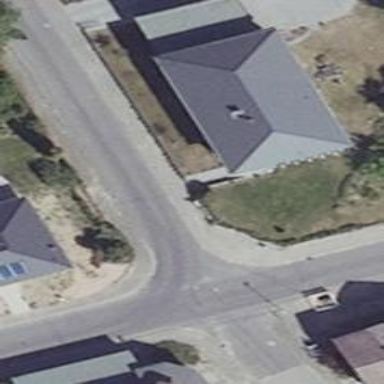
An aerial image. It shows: Residential building.